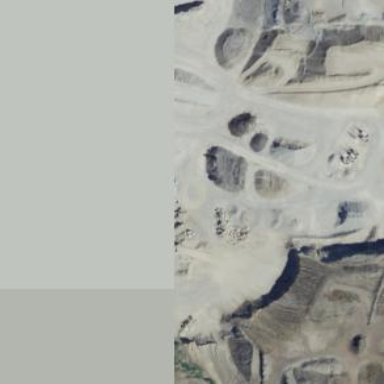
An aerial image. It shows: Quarry area.